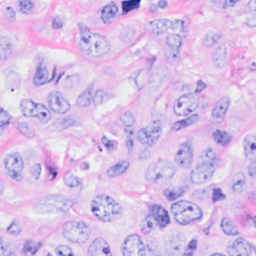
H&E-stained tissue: Breast